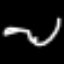
Label: squiggle